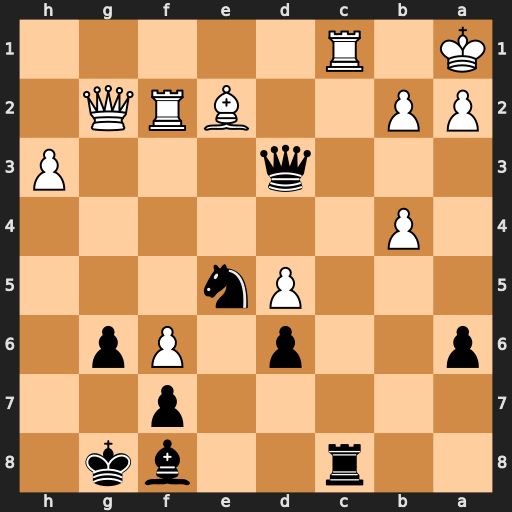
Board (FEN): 2r2bk1/5p2/p2p1Pp1/3Pn3/1P6/3q3P/PP2BRQ1/K1R5
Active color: b
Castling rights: -
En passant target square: -
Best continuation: Rxc1#